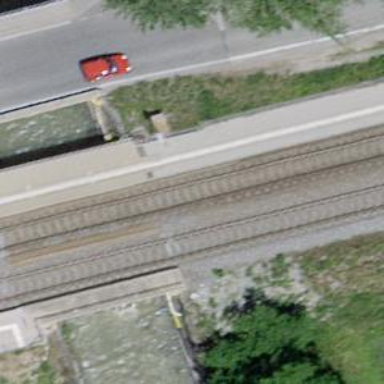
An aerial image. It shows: Bridge over railway with electrified contact lines.